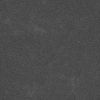
Atmospheric dust classification: dusty